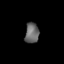
Tissue: lung
Cell type: Epithelial cells
Senescence score: 0.1818
Nuclear area (px): 282
Mean DAPI intensity: 101.504